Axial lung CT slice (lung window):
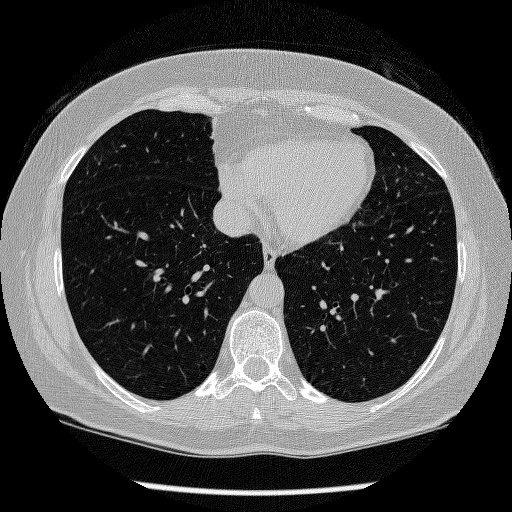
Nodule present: no